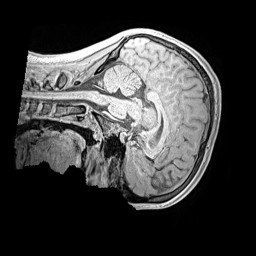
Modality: MP2RAGE
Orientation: sagittal
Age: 13
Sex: male
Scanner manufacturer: siemens
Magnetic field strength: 3 T
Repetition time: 4 s
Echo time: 0.00299 s